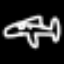
Label: airplane